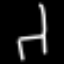
Label: chair